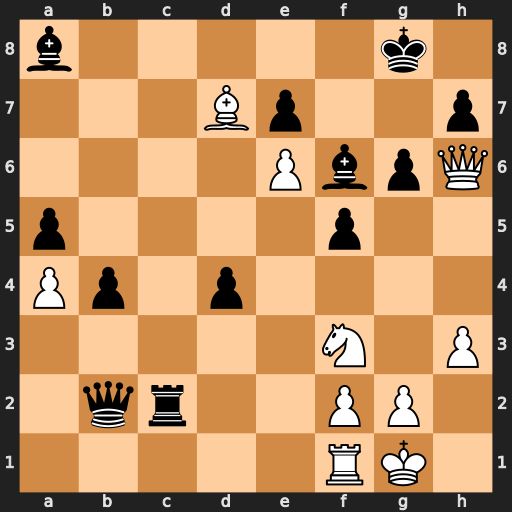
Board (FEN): b5k1/3Bp2p/4PbpQ/p4p2/Pp1p4/5N1P/1qr2PP1/5RK1
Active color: w
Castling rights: -
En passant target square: -
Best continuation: Ng5 Bxg5 Qxg5 Rxf2 Rxf2